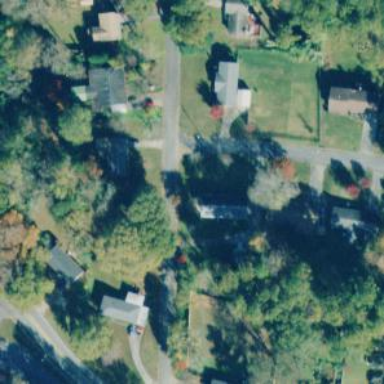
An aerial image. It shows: Residential road.